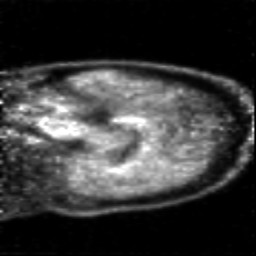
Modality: PET
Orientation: sagittal
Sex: male
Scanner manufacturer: siemens